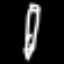
Label: pencil